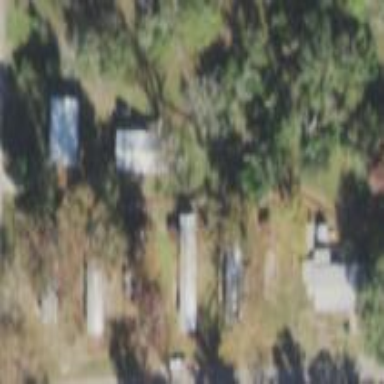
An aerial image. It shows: Residential area designated as trailer park.